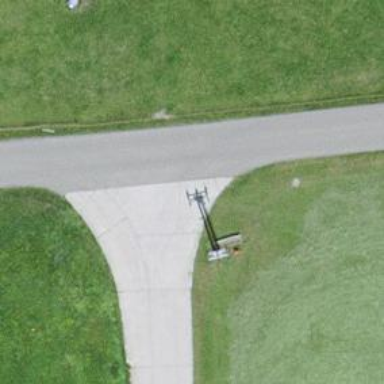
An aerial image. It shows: Unclassified paved road with grade 1 track type.